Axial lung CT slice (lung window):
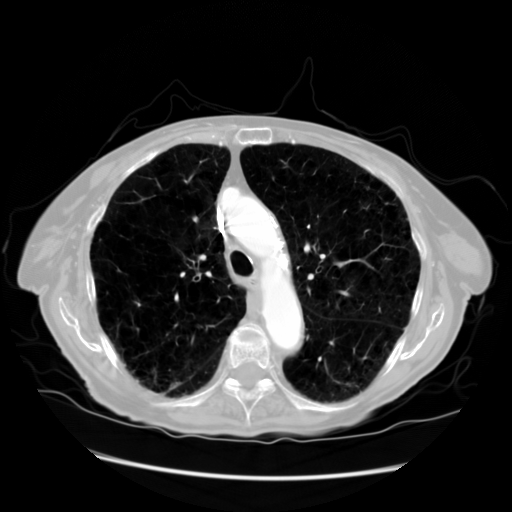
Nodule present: no